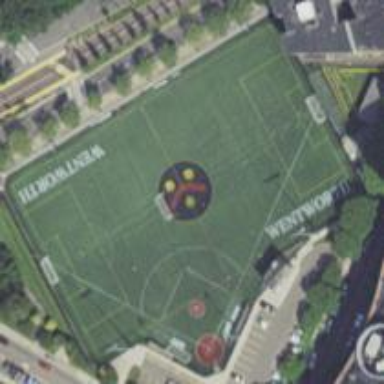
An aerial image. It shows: Pitch with artificial turf used for soccer or baseball.